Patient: sex F, age 65
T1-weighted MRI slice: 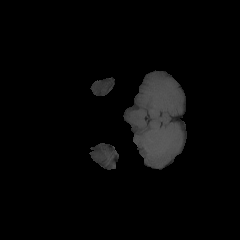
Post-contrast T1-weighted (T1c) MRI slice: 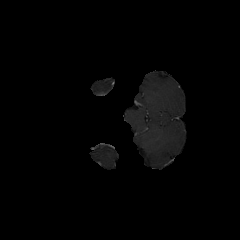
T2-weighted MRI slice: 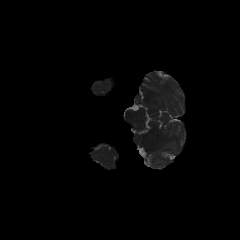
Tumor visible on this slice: no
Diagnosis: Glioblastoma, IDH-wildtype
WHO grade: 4